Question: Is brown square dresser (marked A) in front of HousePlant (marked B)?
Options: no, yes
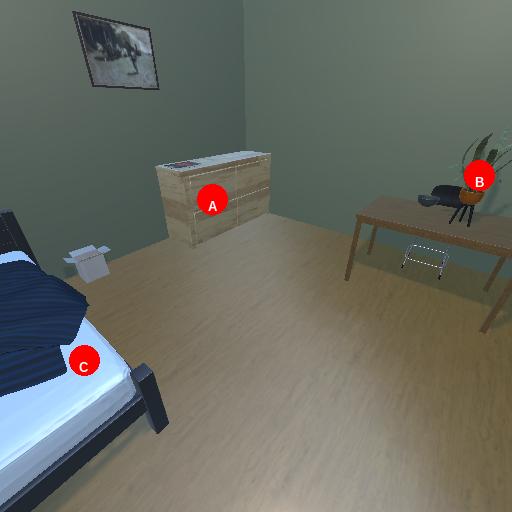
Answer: no